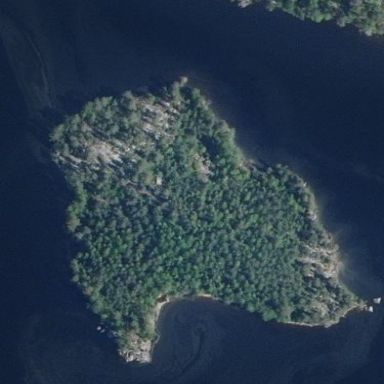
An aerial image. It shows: Islet.